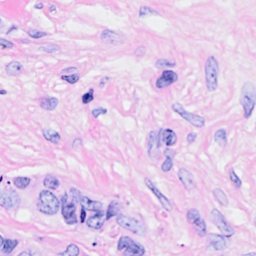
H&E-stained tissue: Breast